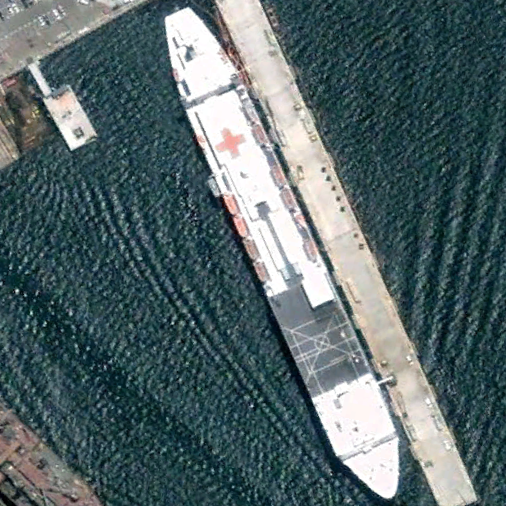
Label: Medical_ship